Brain MRI, t2w sequence, axial 2D slice.
Patient: age 44, sex F, weight 95 kg, height 1.95 m
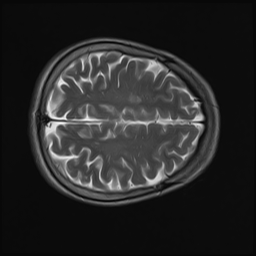